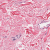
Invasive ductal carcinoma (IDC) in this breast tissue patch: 0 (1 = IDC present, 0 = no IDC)